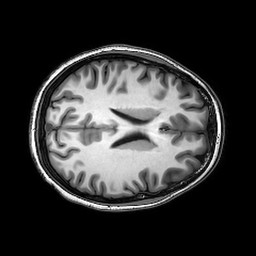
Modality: T1w
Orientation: axial
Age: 22
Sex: female
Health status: healthy
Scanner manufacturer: philips
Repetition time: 0.008282 s
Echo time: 0.00381 s